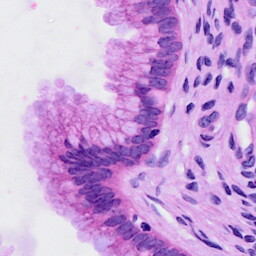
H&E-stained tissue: Cervix